Question: I have a form with 2 grids. I want to display records in second grid(Line grid) according to the selected record in First grid(header grid) i.e, I need to filter records in second grid..
How to do that?? I am using query as a datasource on a form.

As shown in figure, there is a common field named Activity number.. Now, I need to display records in Second grid for selected record in first grid(Say VA-00015).
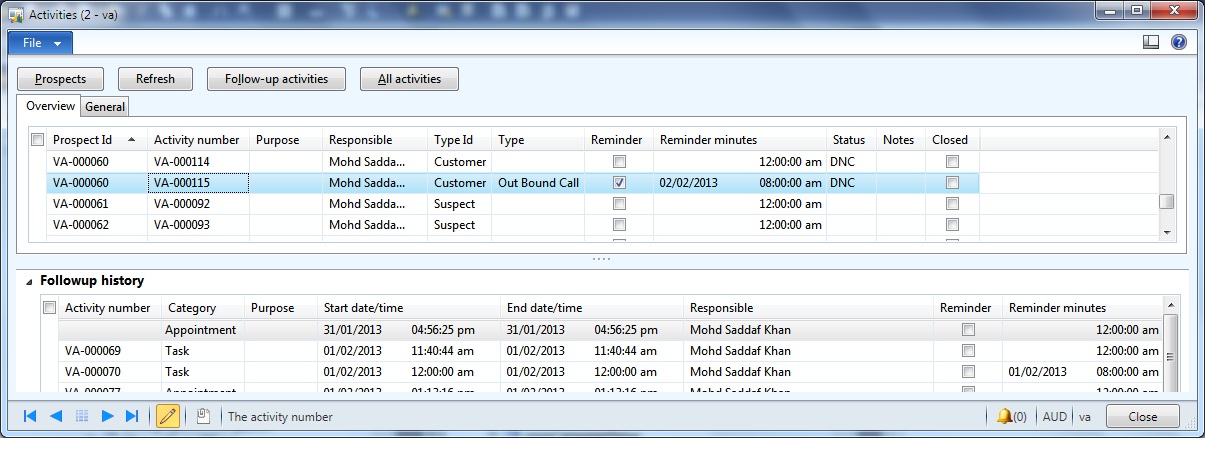
Answer: If the datasources in a form are based on a query, there is no option available for join datasource and also we cannot add any extra datasource: and the tables are either inner or outer joined.
So, better not opt for a query when you need to display data using dynamic linking.
I did the same and took different tables as a datasource instead of a query. Moreover, I have also created two different datasources for a same table which is being used commonly in both Header and Line grids for linking.
FurtherMore, I have joined the datasources a/c to my need.
I have also created some display methods for a fields which is being used from different datasource.